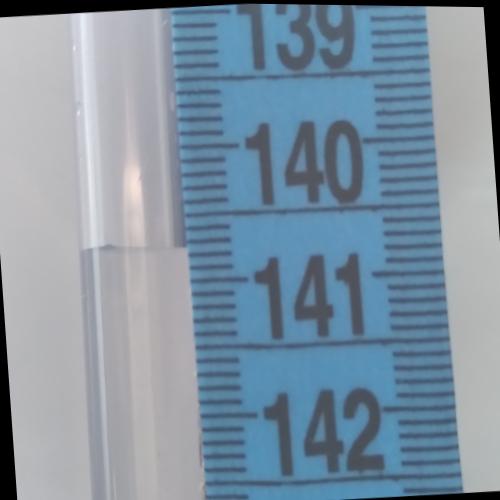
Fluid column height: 140.7 cm